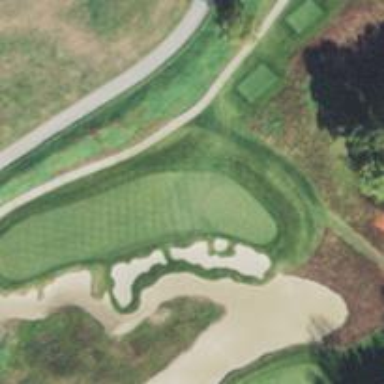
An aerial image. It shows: View of golf hole.